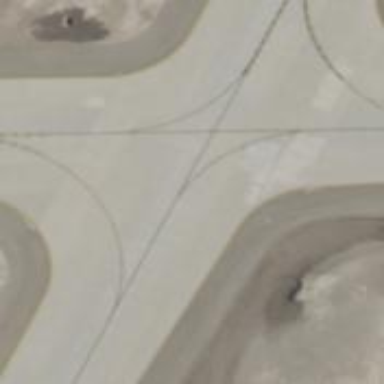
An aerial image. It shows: Image of taxiway at airport.